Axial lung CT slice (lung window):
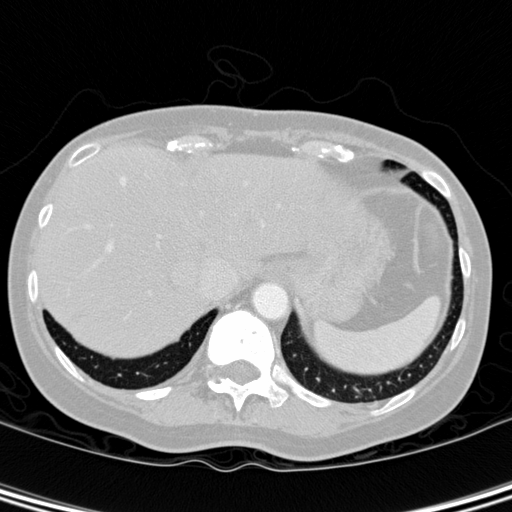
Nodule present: no